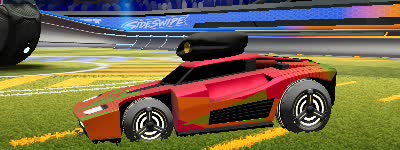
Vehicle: breakout